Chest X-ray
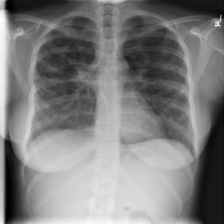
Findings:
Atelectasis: negative
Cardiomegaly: negative
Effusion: negative
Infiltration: positive
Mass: negative
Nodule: negative
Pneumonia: negative
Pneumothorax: negative
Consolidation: negative
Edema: negative
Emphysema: negative
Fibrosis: negative
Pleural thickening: negative
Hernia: negative